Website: crate-barrel
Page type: receipt
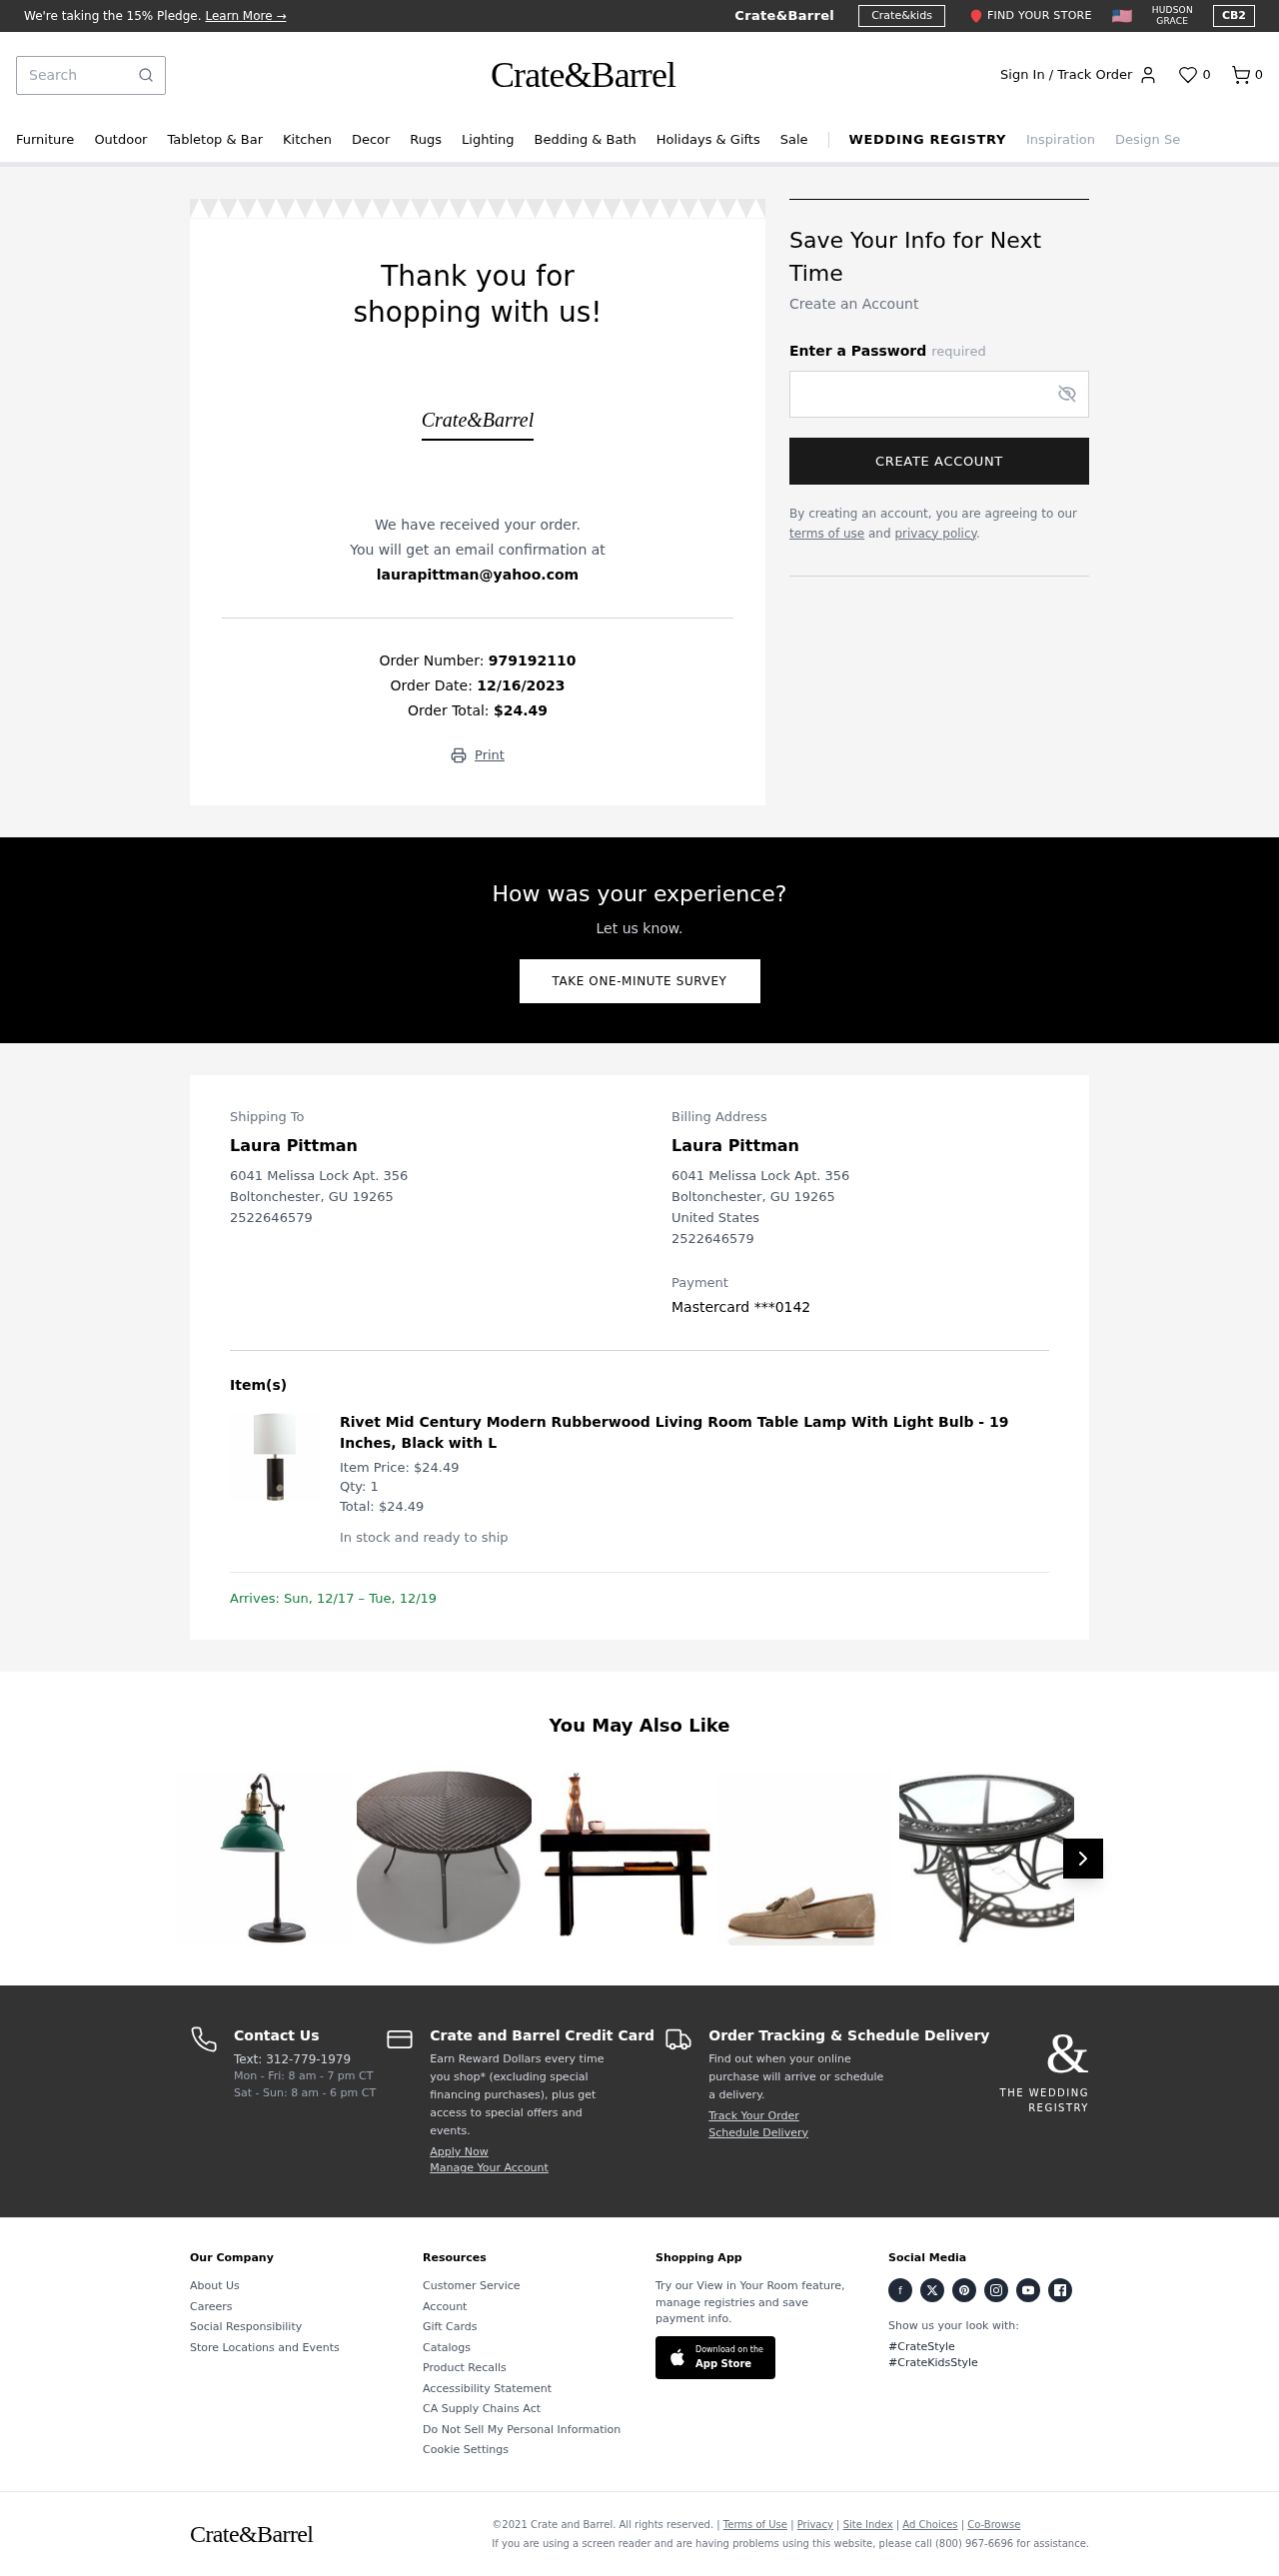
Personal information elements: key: PII_CARD_LAST4
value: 0142
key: PII_CARD_TYPE
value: Mastercard
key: PII_CITY
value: Boltonchester
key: PII_COUNTRY
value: United States
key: PII_EMAIL
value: laurapittman@yahoo.com
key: PII_FULLNAME
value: Laura Pittman
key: PII_PHONE
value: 2522646579
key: PII_POSTCODE
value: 19265
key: PII_STATE_ABBR
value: GU
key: PII_STREET
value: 6041 Melissa Lock Apt. 356
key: PII_FULLNAME2
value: Laura Pittman
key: PII_CITY2
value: Boltonchester
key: PII_STATE_ABBR2
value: GU
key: PII_POSTCODE_FULL
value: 19265
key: PII_POSTCODE_NUMERIC
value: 19265
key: PII_PHONE2
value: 2522646579
Product elements: key: PRODUCT1_NAME
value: Rivet Mid Century Modern Rubberwood Living Room Table Lamp With Light Bulb - 19 Inches, Black with L
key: PRODUCT1_PRICE
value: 24.49
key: PRODUCT1_QUANTITY
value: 1
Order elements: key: ORDER_NUM_ITEMS
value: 0
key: ORDER_ID
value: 979192110
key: ORDER_DATE
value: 12/16/2023
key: ORDER_TOTAL
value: $24.49
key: ORDER_ITEM_TOTAL
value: $24.49
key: ORDER_DELIVERY_DATE
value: Sun, 12/17 – Tue, 12/19
Search elements: key: HEADER_SEARCH
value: Search
Other elements: key: FAVORITES_COUNT
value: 0